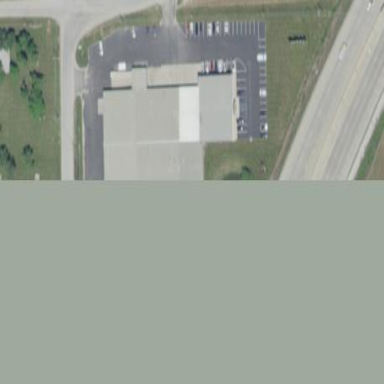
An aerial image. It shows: Retail building.